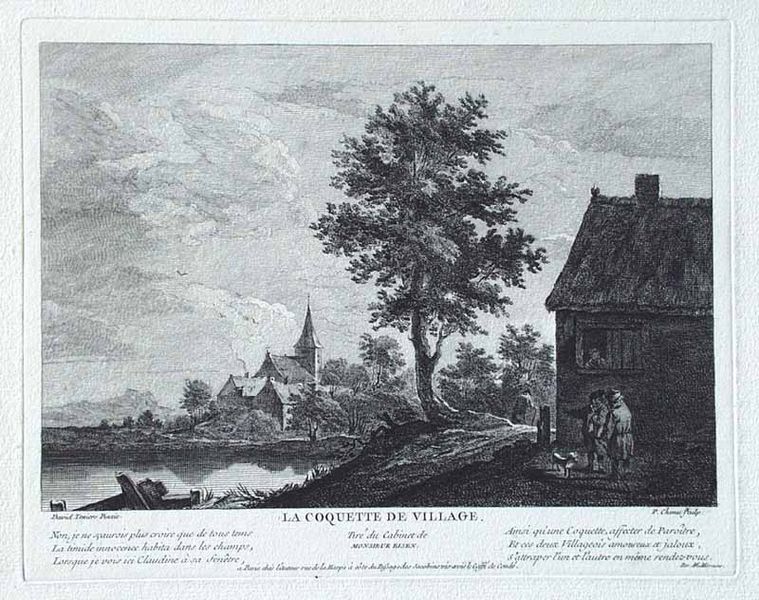
Titel: La coquette de village
Künstler: Pierre Chenu
Standort: Karlsruhe
Institution: Staatliche Kunsthalle Karlsruhe
Schlagwörter: baum, berg, himmel, laub, mann, schatten, wasser, weiß, wolken, bäume, fluss, kirchturm, landschaft, menschen, see, ufer, abend, fenster, frankreich, frau, grau, holz, hut, licht, männer, schwarz, zeichnung, ausblick, dach, gras, haus, hund, tier, weg, wiese, wolke, zaun, gespräch, leute, mensch, schauen, bach, häuser, hügel, natur, spiegelung, vögel, hütte, kirche, rauch, sträucher, land, klassizismus, personen, blatt, pflanzen, bauern, kamin, schornstein, stock, turm, holzschnitt, schrift, wellen, ansicht, laufen, berge, dorf, grafik, graphik, französisch, romantik, steg, sturm, sprechen, inschrift, glatt, reflexion, buch, scheune, druck, radierung, schrafur, stich, titel, seite, schwarzweiß, text, has, wanderer, wolkne, postkarte, kupferstich, gucken, baumstumpf, handschrift, beschreibung, legende, schwarz/weiß, vers, wassr, kokette, menmschen, village, turmn, coquette, pflanmzen, ugetr, dorfschönheit, kirchewasser, kufpferstich, la coquette de village, coquett